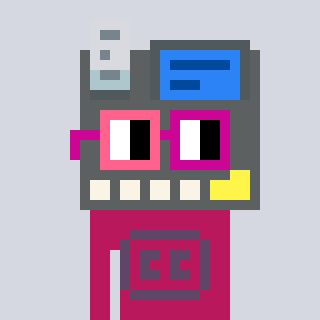
a pixel art character with square pink and red glasses, a cash register-shaped head and a darkpink-colored body on a cool background